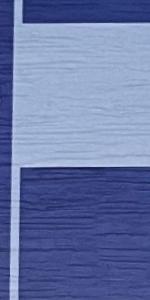
Label: Empty